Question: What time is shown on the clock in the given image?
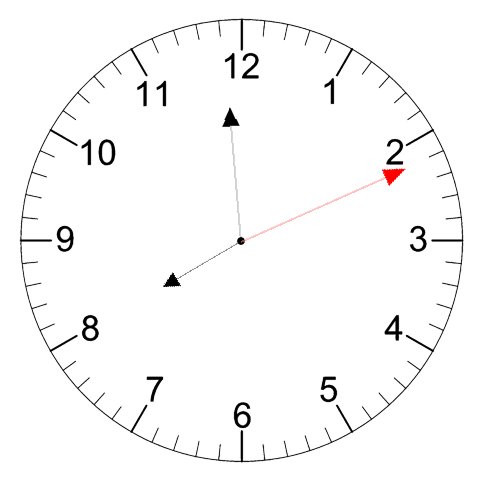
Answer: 07:59:11